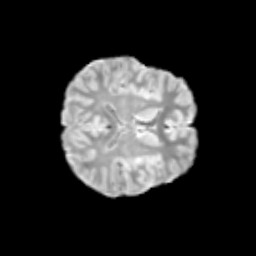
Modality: T2w
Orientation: axial
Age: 13
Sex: female
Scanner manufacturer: siemens
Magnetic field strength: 3 T
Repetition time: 3.8 s
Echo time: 0.07 s